Question: My goal is to randomly change an image by clicking on a button. I have found a snippet that does that but I wanted to train my skills and work my way through it, this is what I got so far:
1. When I click the button, with the variable on line 11, nothing happens, but when I put the URL instead of the variable (copied from the console from line 22), it goes to the according picture. I don't get it...
2. When my "imageCount" is full, I get an error
'''
var imageCount = [];
var image = ["img/01.jpg", "img/02.jpg", "img/03.jpeg", "img/04.jpeg"];
function changeImage() {
var rand = Math.floor(Math.random() * image.length);
var imageNumber = ""url('" + image[rand] + "')""
if (imageCount.indexOf(rand) === -1) {
imageCount.push(rand);
document.getElementById("imageWrapper").style.backgroundImage = imageNumber;
} else if (imageCount.length === image.length) {
imageCount = 0;
} else {
changeImage();
}
console.log(imageNumber);
console.log(imageCount.indexOf(rand));
console.log(image[rand]);
console.log(imageCount);
}
'''
'''
<link href="./style/main.css" rel="stylesheet">
<div class="wrapper">
<div class="buttonWrapper">
<button class="button" onclick="changeImage()">Next Pic</button>
</div>
<div id="imageWrapper">
<!--<img src="./img/02.jpg" alt="" id="random">-->
</div>
</div>
'''

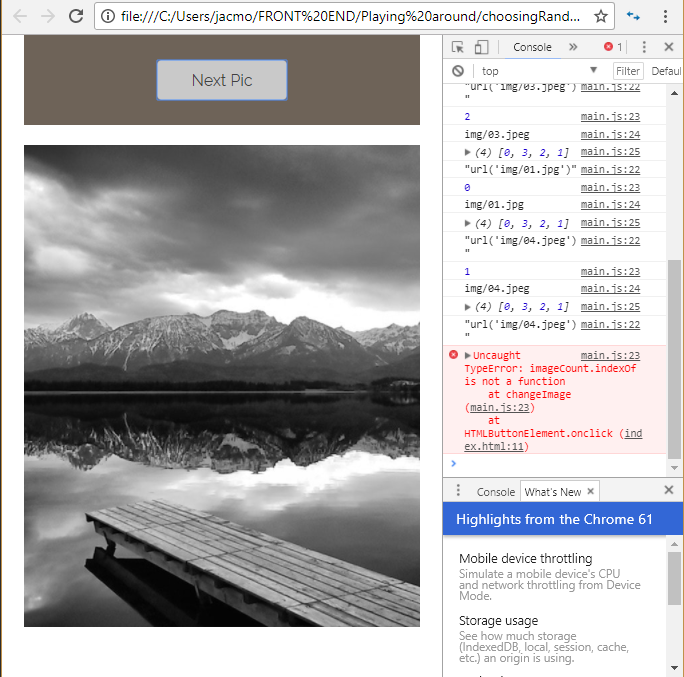
Answer: Two things stop your demo code from working:
- '#imageWrapper'- 'imageCount''0''[]'
'''
var imageCount = [];
var image = ["//baconmockup.com/300/199/", "//baconmockup.com/300/200/", "//baconmockup.com/300/201/", "//baconmockup.com/300/202/"];
function changeImage() {
var rand = Math.floor(Math.random() * image.length);
var imageNumber = "url('" + image[rand] + "')"
if (imageCount.indexOf(rand) === -1) {
imageCount.push(rand);
document.getElementById("imageWrapper").style.backgroundImage = imageNumber;
}
else if (imageCount.length === image.length) {
imageCount = [];
}
else {
changeImage();
}
console.log(imageNumber);
console.log(imageCount.indexOf(rand));
console.log(image[rand]);
console.log(imageCount);
}
'''
'''
#imageWrapper {
height: 200px;
outline: solid black 1px;
}
'''
'''
<div class="wrapper">
<div class="buttonWrapper">
<button class="button" onclick="changeImage()">Next Pic</button>
</div>
<div id="imageWrapper">
<!--<img src="./img/02.jpg" alt="" id="random">-->
</div>
</div>
'''